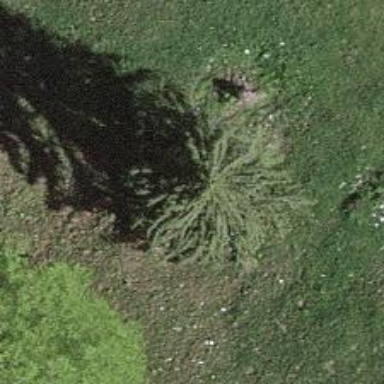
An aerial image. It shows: Beautiful tree in nature.